Field crop: maize
Growth stage: 2
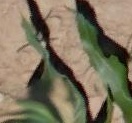
Species: maize